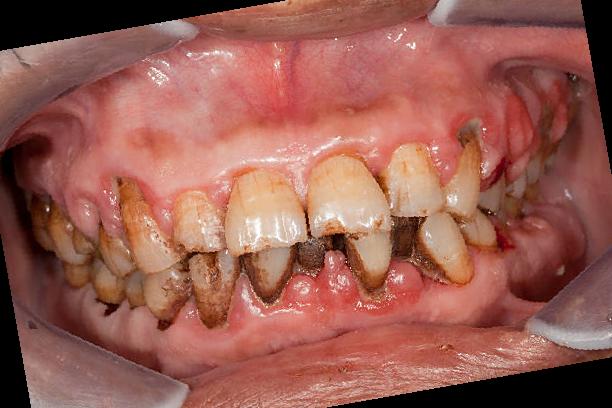
Condition: Gingivitis